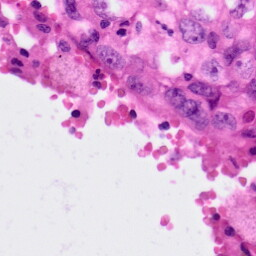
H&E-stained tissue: Lung